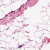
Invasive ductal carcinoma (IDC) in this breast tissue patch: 0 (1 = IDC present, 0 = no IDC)